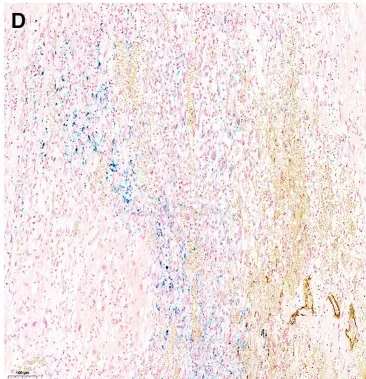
Histopathology examination of the trauma site on right ventricular anterior wall: thrombosis, degenerated and necrotic myocardium, and macrophages infiltration. , Prussian blue staining, 100x.
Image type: pathology (immunostaining)